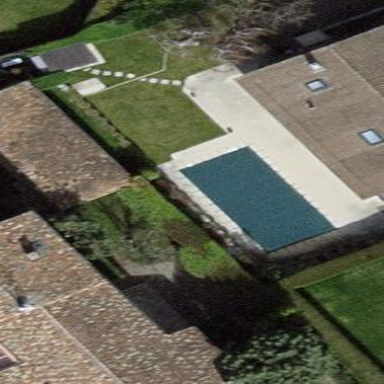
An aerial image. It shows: Swimming pool located in leisure land.